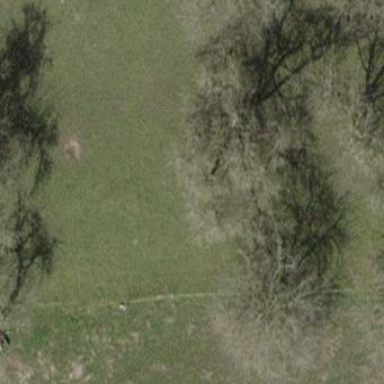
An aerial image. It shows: Orchard.